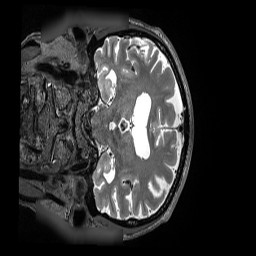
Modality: T2w
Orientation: coronal
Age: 86
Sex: male